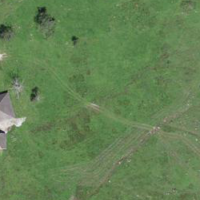
EUNIS habitat code: 25
Species observed at this site:
Aquila chrysaetos
Pernis apivorus